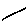
Label: line